Question: This is driving me nuts with loads of undeclared variables. I have created a simple scaffold with text and integers. How to sum up all integers? See image:

I only want to sum up the "Watts". Im using Rails 4; Ruby 2.1.3
I get this: 'undefined method 'all' for nil:NilClass'" when I put this code in my 'app/models/bathroom_accessory.rb':
'''
def total
@bathroom_accessory.all.sum(&:watts)
end
'''
Have I done something wrong?
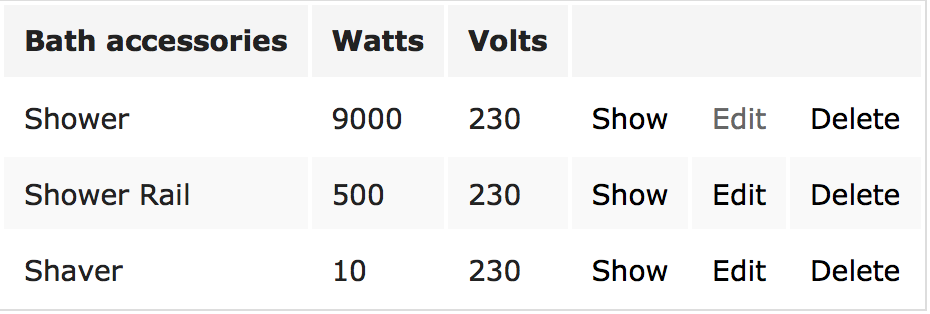
Answer: Another way to do this (without the all):
'''
def total
BathroomAccessory.sum(:watts)
end
'''
For the sake of the question, is important for the OP to understand this call:
'''
@bathroom_accessory.all.sum(&:watts)
'''
Is incorrect since sum is defined at a class level and @bathroom_accessory is declared as an instance variable. Even this code is incorrect:
'''
def total
@bathroom_accessory = BathroomAccessory.new
@bathroom_accessory.sum(:watts)
end
'''
This last code will raise a NoMethodError error.